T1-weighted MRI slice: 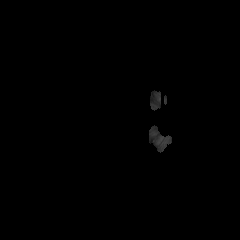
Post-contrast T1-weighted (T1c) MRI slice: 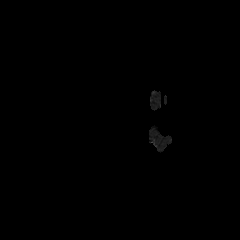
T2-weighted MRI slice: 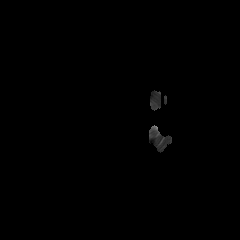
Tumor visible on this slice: no